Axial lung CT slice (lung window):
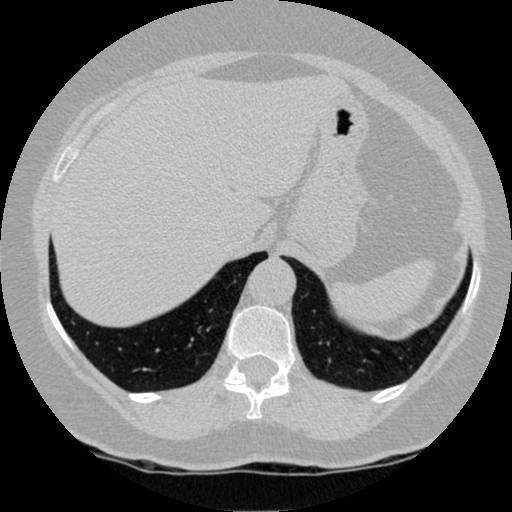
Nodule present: no